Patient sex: F
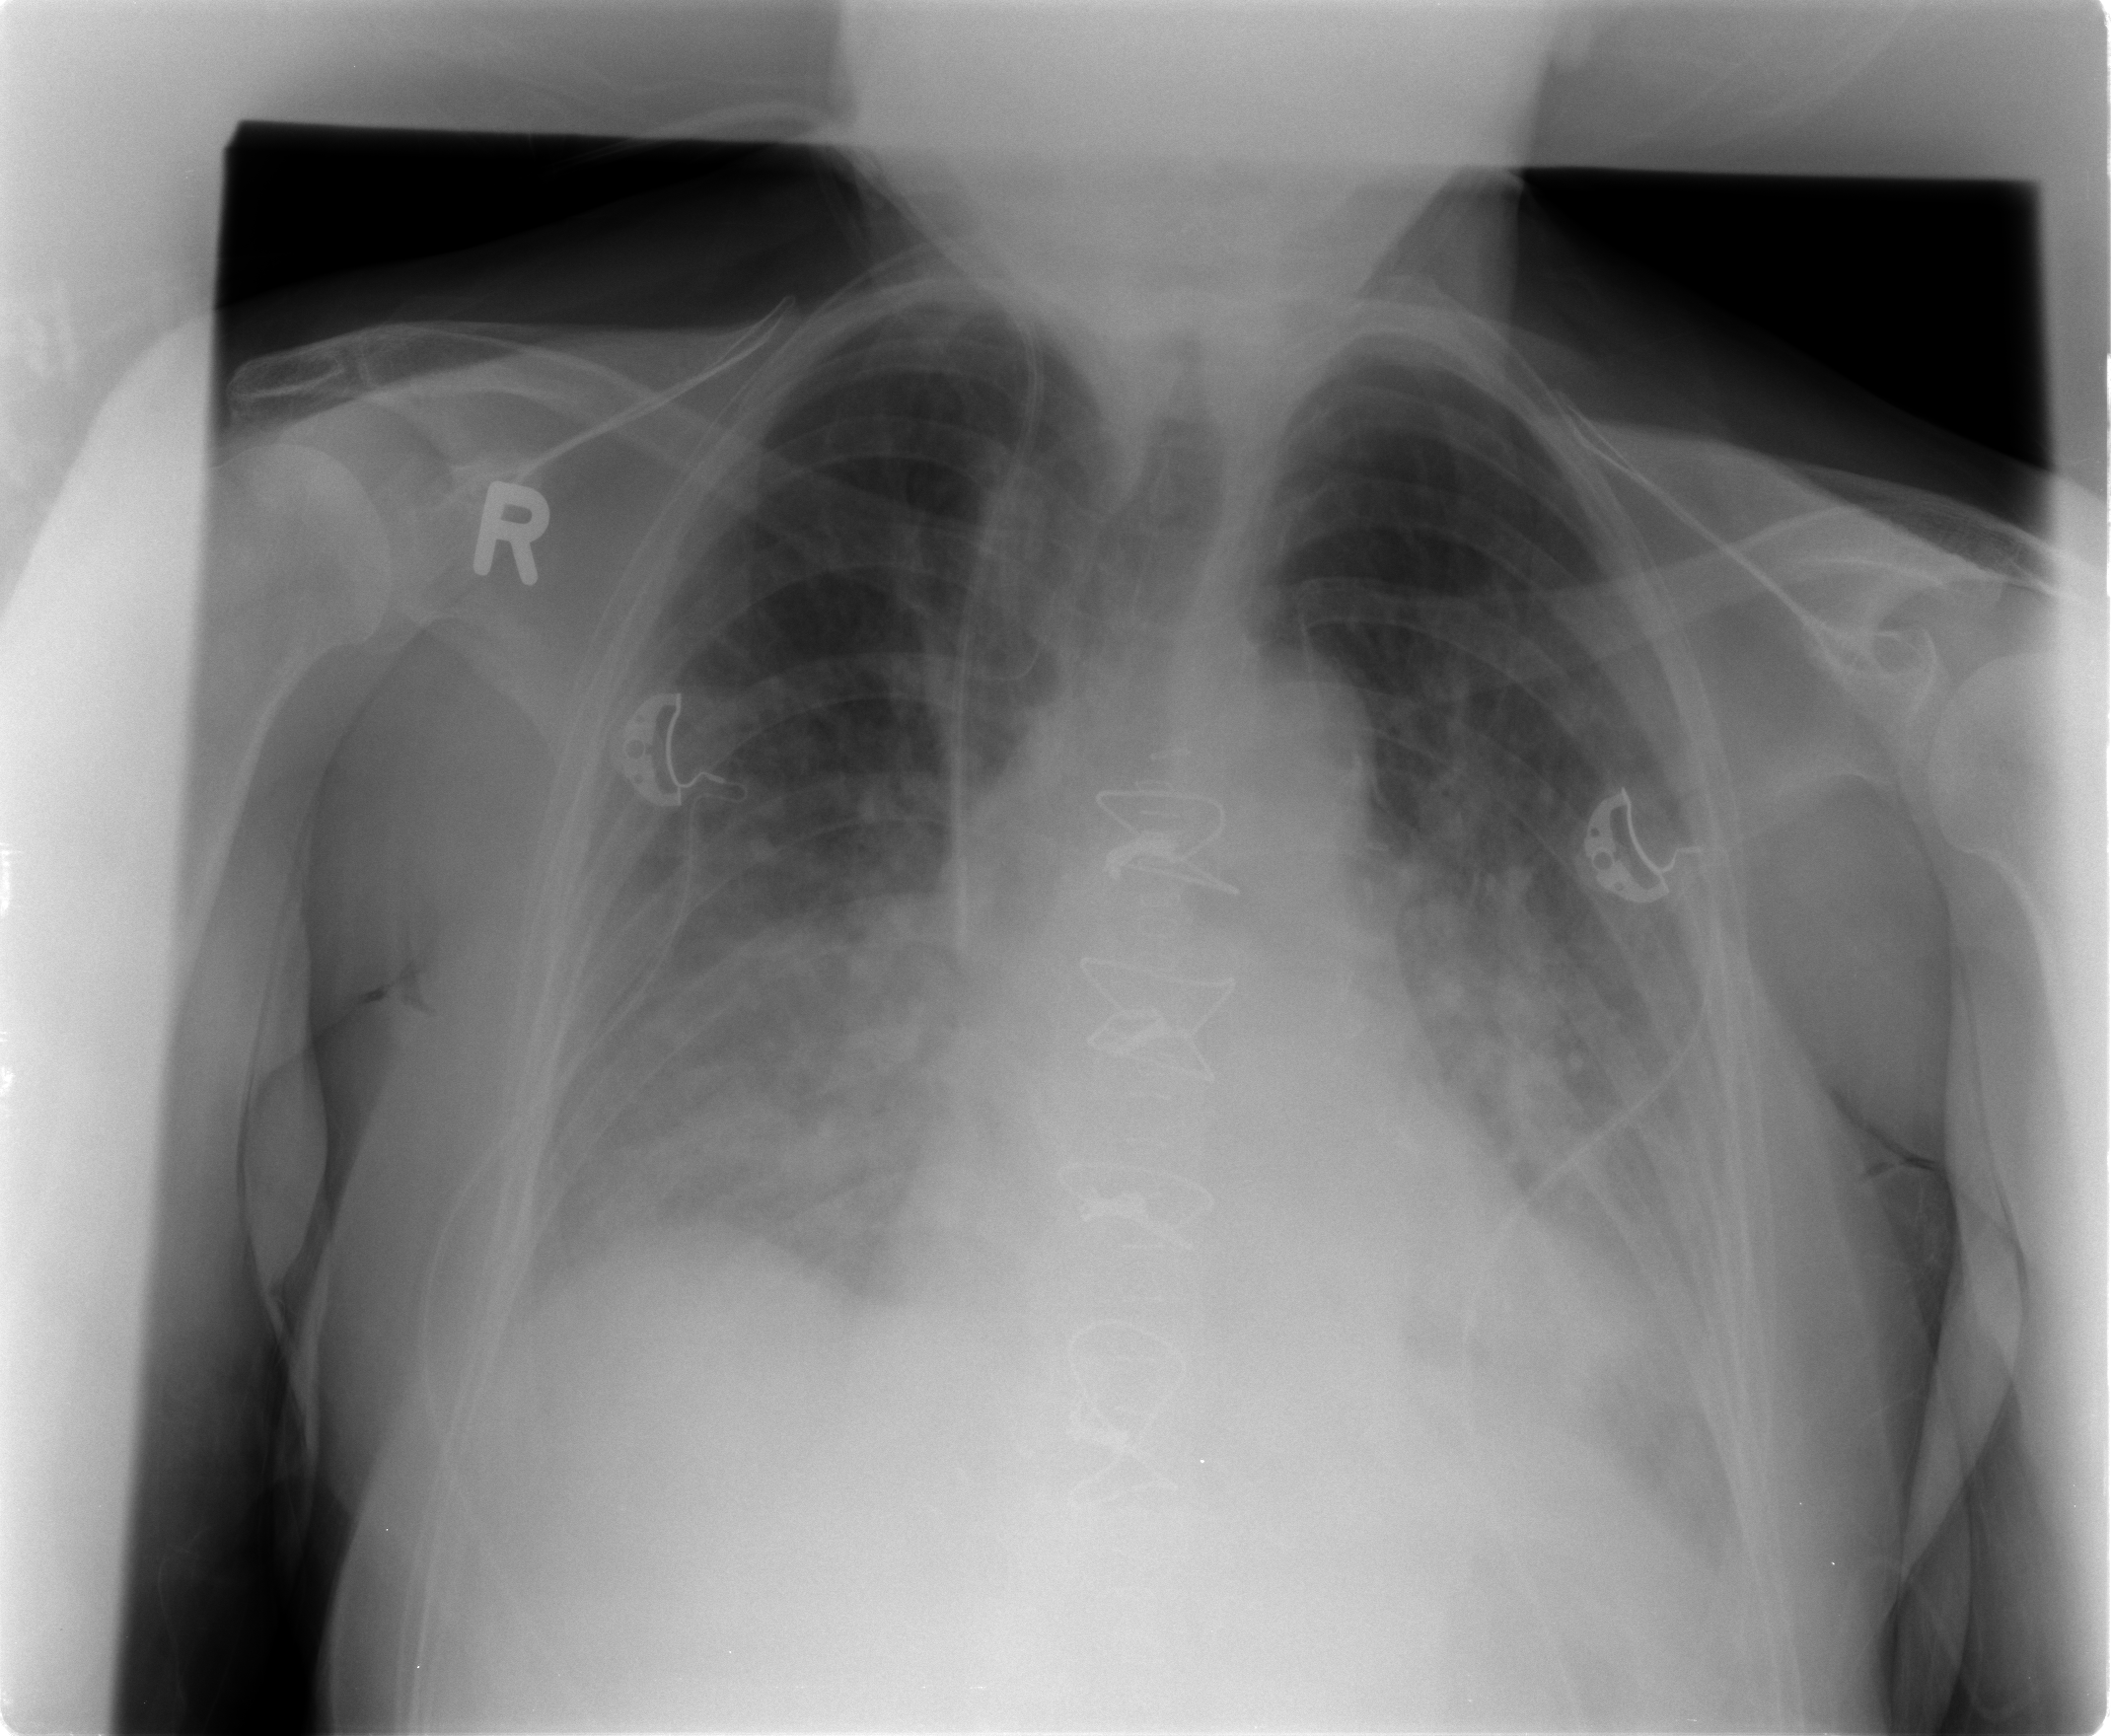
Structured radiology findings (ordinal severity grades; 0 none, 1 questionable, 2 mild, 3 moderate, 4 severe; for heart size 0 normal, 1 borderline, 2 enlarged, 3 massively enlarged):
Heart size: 2
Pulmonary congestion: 2
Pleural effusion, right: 1
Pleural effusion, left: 2
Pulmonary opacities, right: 2
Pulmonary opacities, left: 2
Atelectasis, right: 2
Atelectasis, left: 2